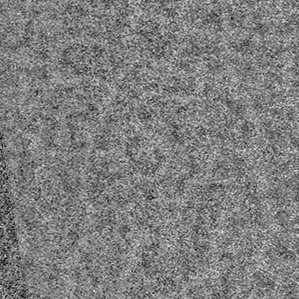
Label: frost